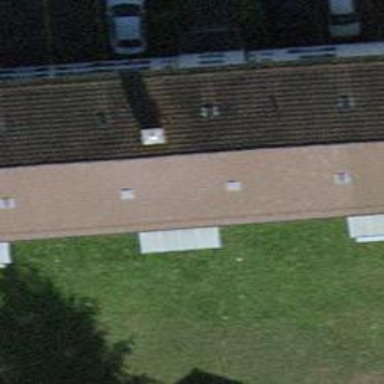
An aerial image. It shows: Building with tile roof.